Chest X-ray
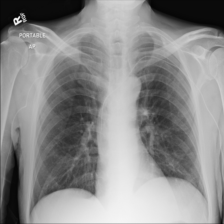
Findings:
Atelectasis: negative
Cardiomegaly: negative
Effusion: negative
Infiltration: negative
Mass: negative
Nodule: negative
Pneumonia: negative
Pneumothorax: negative
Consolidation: negative
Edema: negative
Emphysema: negative
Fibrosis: negative
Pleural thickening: negative
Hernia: negative